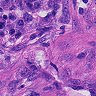
Metastatic tissue present: yes